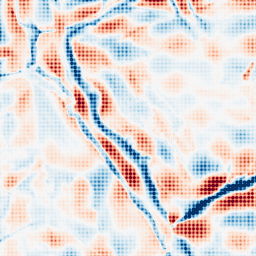
Category: wavelet
Decomposition family: wavelet_dwt
Decomposition parameters: wavelet: db8
level: 5
Upsampling method: sinc_blackman
Upsampling parameters: scale: 4
kernel_size: 4
Upsampling scale: 4